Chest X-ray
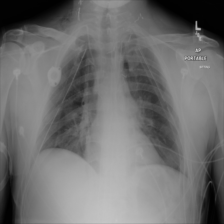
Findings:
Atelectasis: negative
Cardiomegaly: negative
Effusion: negative
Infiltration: negative
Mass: negative
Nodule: negative
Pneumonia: negative
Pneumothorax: negative
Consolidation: negative
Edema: negative
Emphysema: negative
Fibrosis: negative
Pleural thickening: negative
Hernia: negative